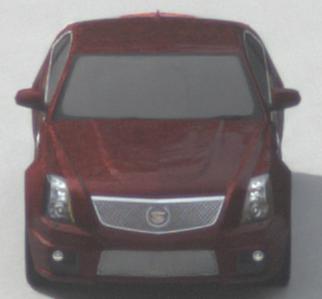
Make: Cadillac
Model: CTS-V
Detailed model: CTS-V (II) Limousine
Model produced from: 2008/11
Model produced until: 2010/12
Doors: 4
Color: red
Road condition: dry road
Daytime: morning or afternoon
Contrast: low contrast